Aerial crown-view tile of a tropical tree (Barro Colorado Island, Panama), acquired 20250818:
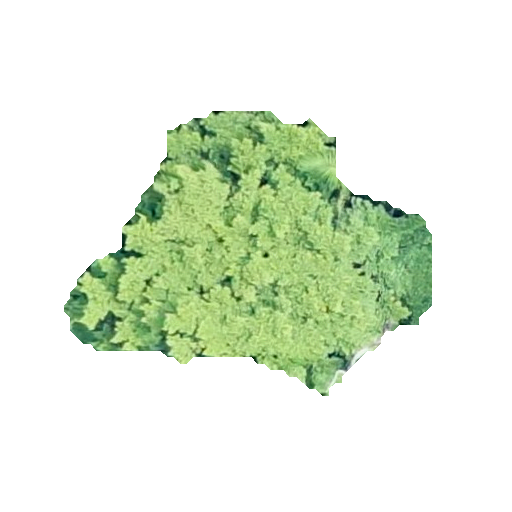
Species: Guapira myrtiflora
GBIF accepted scientific name: Guapira myrtiflora
Crown area: 93.967 m²